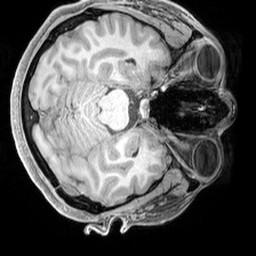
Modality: T1w
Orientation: axial
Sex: male
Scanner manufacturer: siemens
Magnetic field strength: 3 T
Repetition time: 2.3 s
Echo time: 0.00226 s